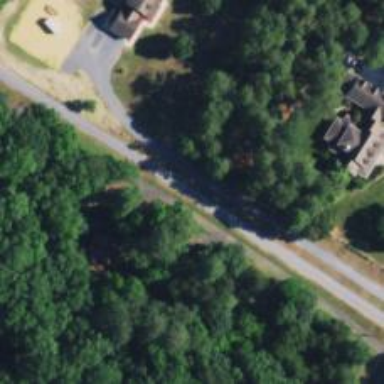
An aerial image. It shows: Driveway leading to service road.